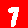
Digit: 7